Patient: sex F, age 76
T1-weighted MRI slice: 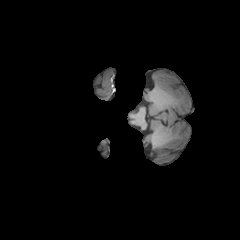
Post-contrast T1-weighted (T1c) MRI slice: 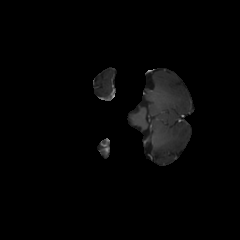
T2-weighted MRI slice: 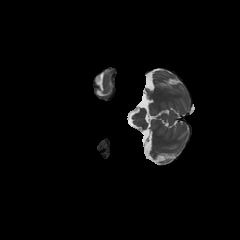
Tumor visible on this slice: no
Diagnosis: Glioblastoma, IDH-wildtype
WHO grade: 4